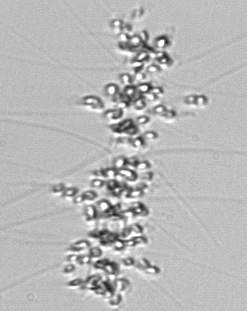
Label: Chaetoceros_didymus_TAG_external_flagellate